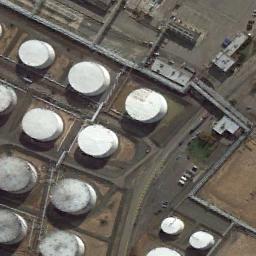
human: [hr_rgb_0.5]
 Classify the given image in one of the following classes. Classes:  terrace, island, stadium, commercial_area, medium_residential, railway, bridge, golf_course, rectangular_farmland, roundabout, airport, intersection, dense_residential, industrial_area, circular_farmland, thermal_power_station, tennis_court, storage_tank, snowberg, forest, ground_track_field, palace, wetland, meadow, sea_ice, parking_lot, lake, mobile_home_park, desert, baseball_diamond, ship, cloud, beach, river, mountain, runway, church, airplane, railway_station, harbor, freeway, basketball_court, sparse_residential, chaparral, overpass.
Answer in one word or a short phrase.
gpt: storage_tank